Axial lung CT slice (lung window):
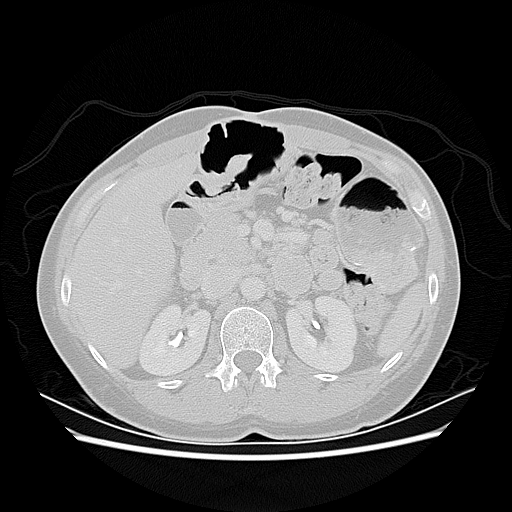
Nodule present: no